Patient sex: F
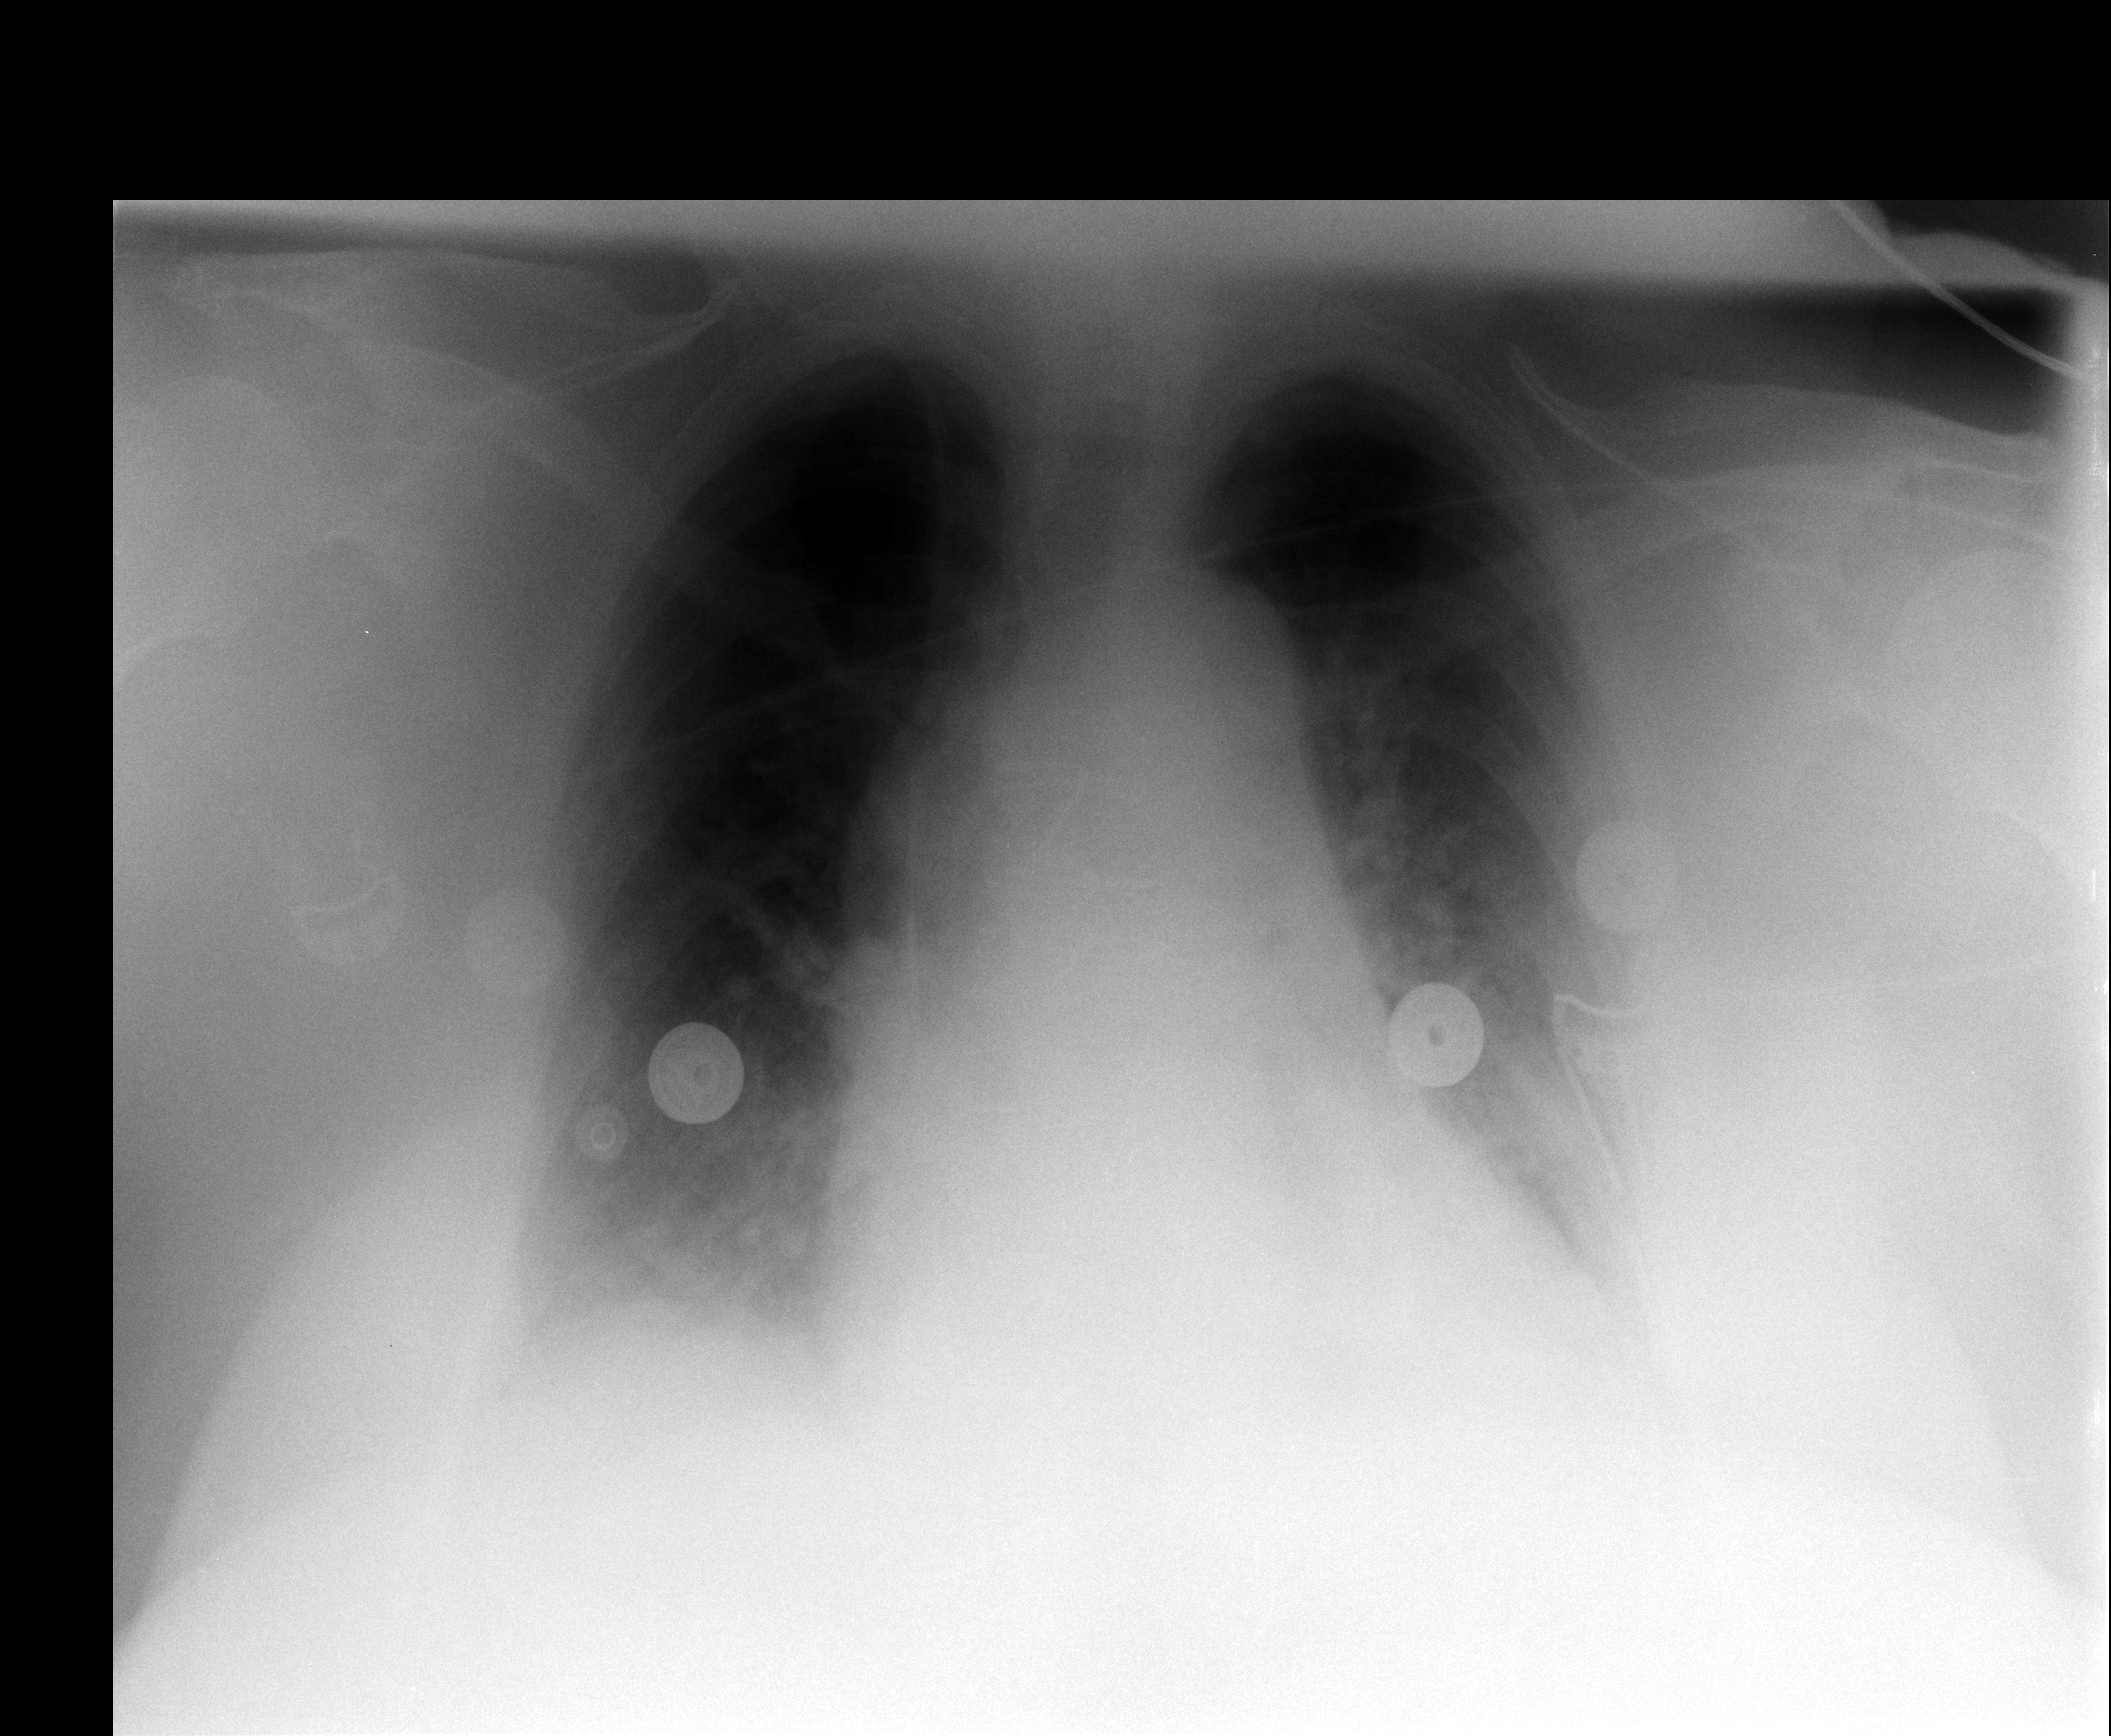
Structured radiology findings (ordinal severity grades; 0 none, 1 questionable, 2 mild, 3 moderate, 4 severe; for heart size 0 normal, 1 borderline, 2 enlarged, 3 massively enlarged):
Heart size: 2
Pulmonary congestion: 0
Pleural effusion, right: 0
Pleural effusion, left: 0
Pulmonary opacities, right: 0
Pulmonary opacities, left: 1
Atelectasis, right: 2
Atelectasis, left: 2